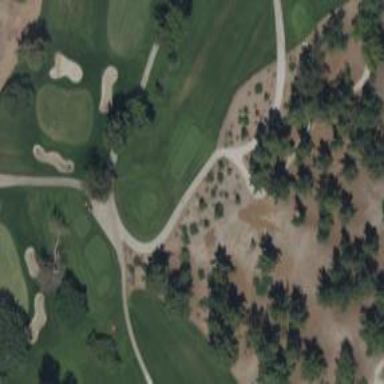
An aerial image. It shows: Path for both road and golf.